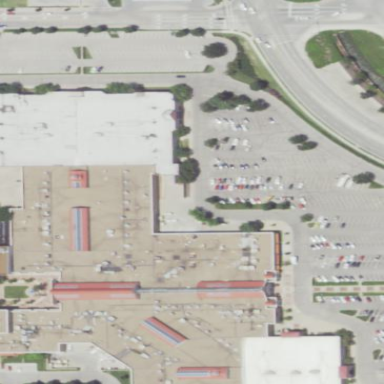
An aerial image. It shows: Mall building.